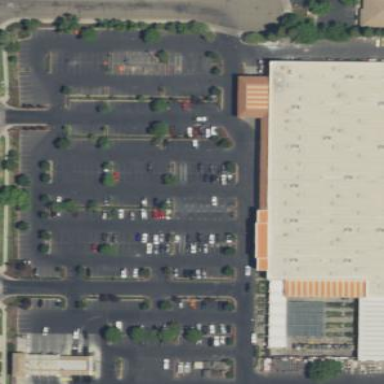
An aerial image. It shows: Retail area.